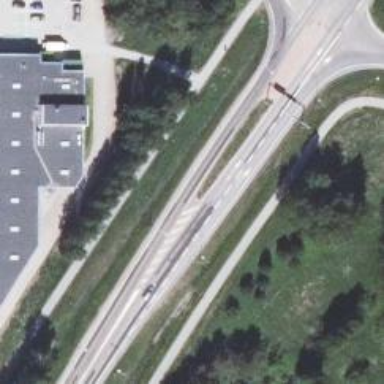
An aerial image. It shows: Trunk highway.